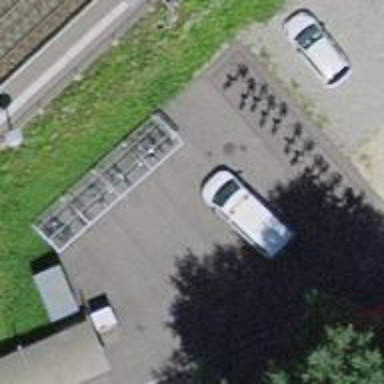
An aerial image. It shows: Bicycle rental facility.